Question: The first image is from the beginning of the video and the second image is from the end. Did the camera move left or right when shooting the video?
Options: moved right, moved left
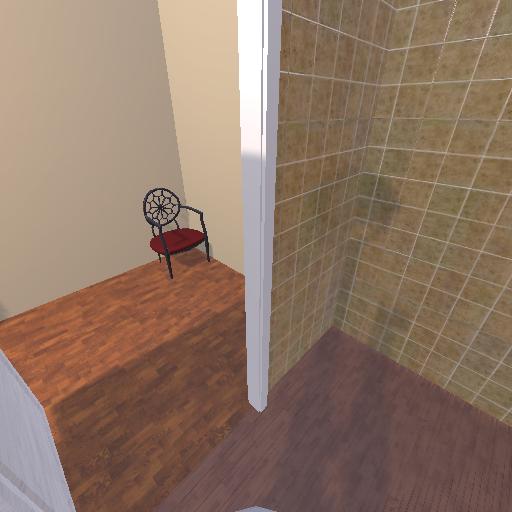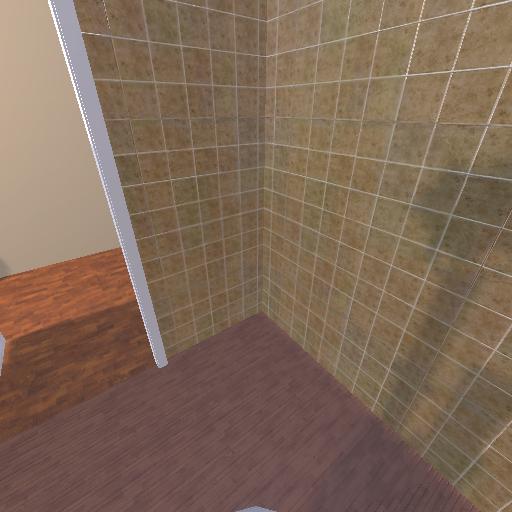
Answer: moved right